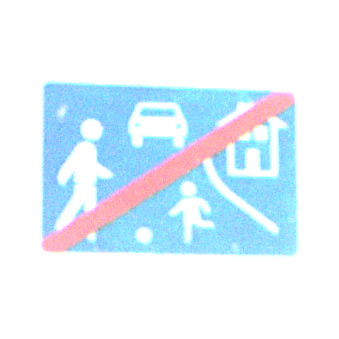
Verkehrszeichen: EndeVerkehrsberuhigterBereich
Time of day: MorningAfternoon
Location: Outdoor (RoadRail)
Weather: PartlyCloudy
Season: NotSpecified
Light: Natural